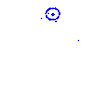
Particle: proton